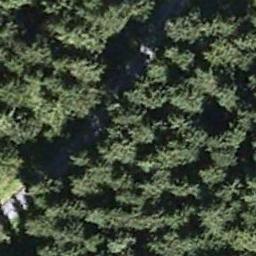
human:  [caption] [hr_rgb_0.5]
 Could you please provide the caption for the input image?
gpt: This is a dense forest .

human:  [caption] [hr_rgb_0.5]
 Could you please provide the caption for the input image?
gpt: There is a road goes through the forest .

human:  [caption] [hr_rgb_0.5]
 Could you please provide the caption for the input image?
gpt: A curved road passes through the dense forest .

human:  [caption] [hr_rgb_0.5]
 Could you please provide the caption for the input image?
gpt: The forest has a lot of randomly arranged green trees and a road goes through the forest .

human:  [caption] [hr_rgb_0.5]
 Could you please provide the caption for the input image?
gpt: A forest with many green trees .